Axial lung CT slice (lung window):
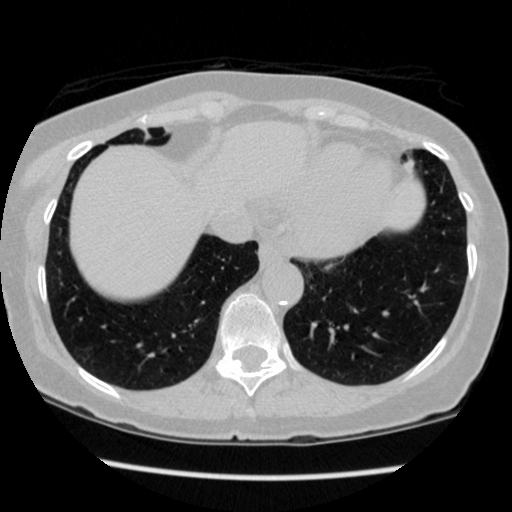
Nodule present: no